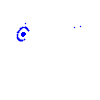
Particle: electron